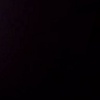
Label: space